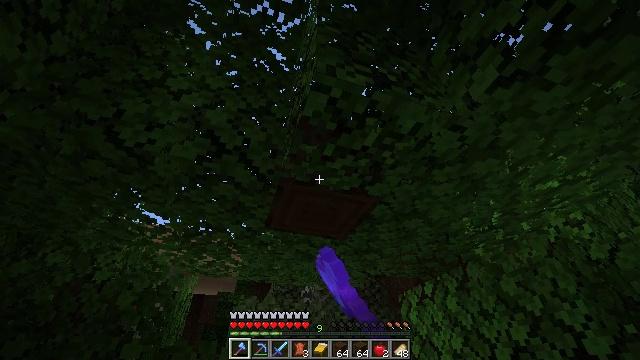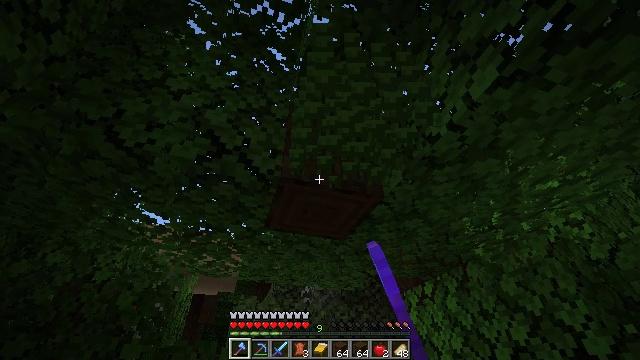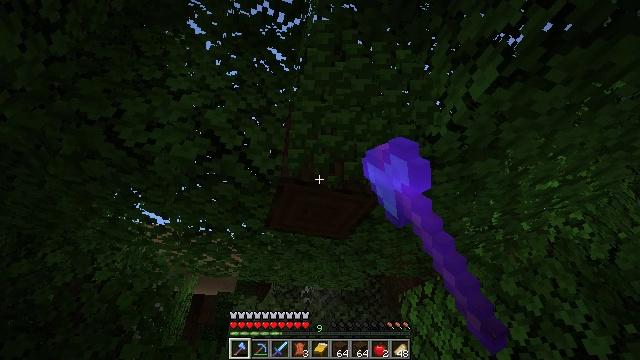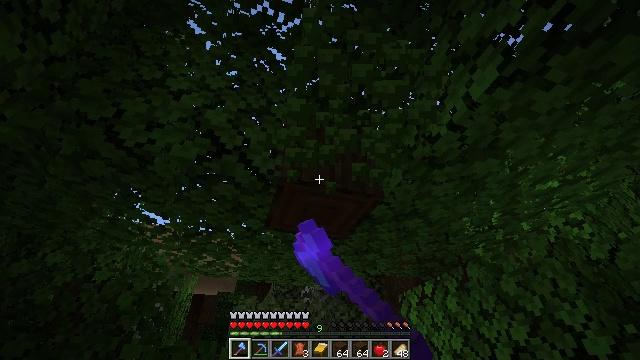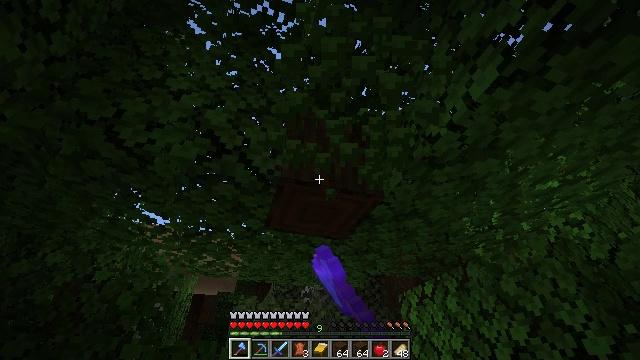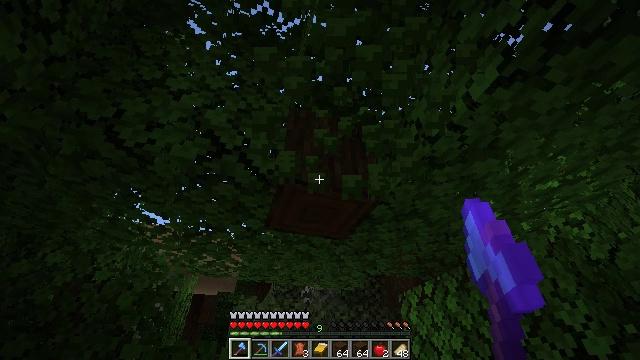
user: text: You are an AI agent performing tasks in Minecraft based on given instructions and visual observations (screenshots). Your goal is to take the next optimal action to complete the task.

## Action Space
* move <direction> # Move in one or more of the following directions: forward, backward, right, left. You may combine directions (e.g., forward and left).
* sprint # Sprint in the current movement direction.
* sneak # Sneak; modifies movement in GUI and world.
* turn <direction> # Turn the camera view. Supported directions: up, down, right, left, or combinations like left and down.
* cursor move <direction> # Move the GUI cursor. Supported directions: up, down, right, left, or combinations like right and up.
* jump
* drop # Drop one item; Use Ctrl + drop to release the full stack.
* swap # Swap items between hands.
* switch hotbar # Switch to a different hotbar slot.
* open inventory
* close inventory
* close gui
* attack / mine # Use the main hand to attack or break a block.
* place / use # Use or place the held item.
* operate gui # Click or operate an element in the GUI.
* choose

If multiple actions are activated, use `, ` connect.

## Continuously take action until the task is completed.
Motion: motion action
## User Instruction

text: Collect dark oak leaves by breaking them.
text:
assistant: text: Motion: attack / mine
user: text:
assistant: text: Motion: attack / mine
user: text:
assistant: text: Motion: attack / mine
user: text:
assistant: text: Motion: attack / mine
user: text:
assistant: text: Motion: attack / mine
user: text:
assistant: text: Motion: attack / mine